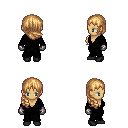
a pixel art fantasy rpg character, female body template, human, tanned skin, gray robe, teal pants, light blonde right-swept hairstyle, metal gloves, black shoes, four views (front, back, left, right), 2x2 character sprite sheet, small pixel art, hard edges, no anti-aliasing